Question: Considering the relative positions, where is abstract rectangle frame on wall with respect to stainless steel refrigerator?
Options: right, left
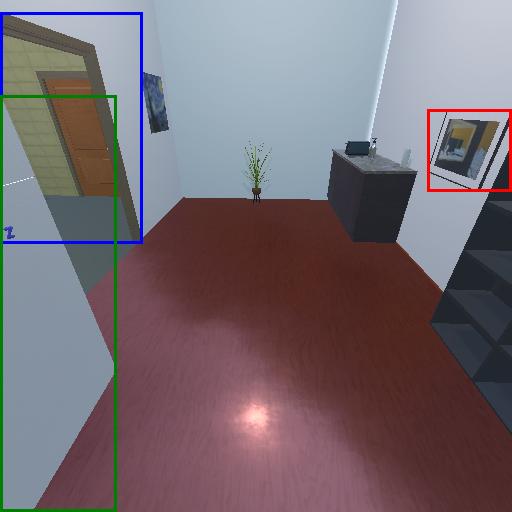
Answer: right